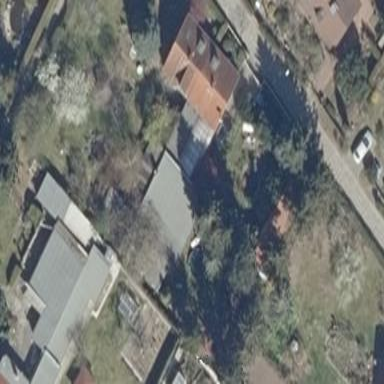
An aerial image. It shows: Semidetached house with gabled roof.